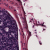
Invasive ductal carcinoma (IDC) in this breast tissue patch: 0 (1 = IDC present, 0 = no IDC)